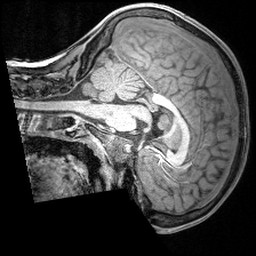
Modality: T1w
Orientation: sagittal
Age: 9
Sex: male
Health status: ill
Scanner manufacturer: siemens
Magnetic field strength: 3 T
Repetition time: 1.6 s
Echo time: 0.00179 s